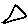
Label: triangle